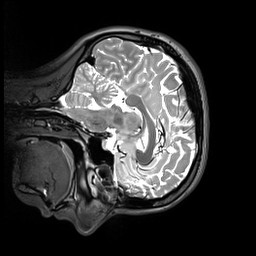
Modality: T2w
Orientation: sagittal
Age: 22
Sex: female
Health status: healthy
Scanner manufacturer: siemens
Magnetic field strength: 3 T
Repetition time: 3.2 s
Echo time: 0.412 s